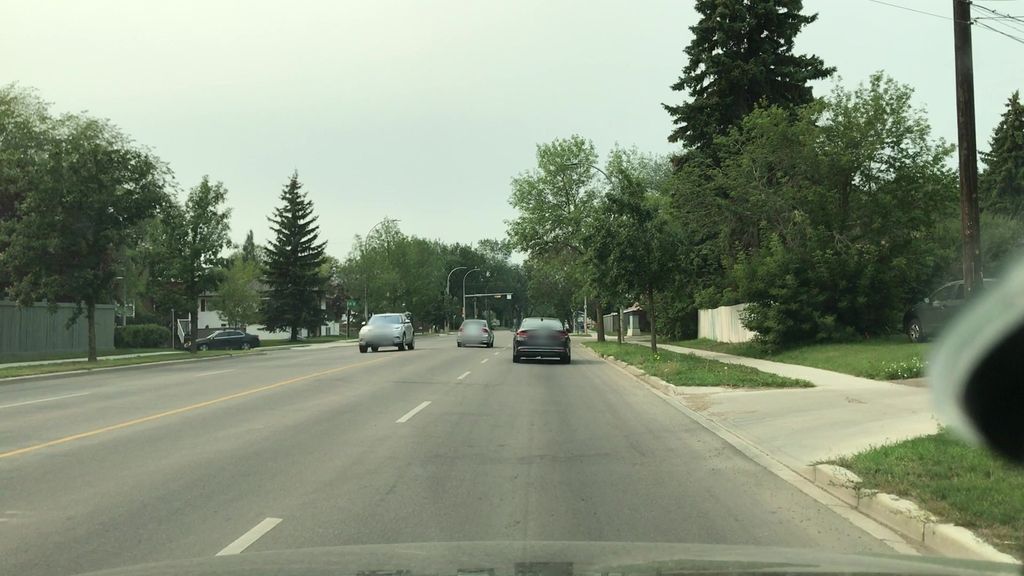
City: edmonton